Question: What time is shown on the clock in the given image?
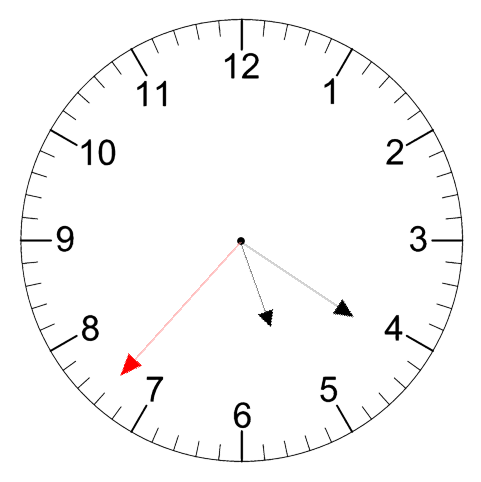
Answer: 05:20:37